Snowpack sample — Snodgrass Mountain, Crested Butte, Colorado (2/4/25, 12:06 PM MST)
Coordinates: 38.923, -106.968
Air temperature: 35 °F
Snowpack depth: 80 cm
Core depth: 60 cm
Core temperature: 32 °F
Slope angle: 14°, slope face: 78°
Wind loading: low
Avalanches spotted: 0
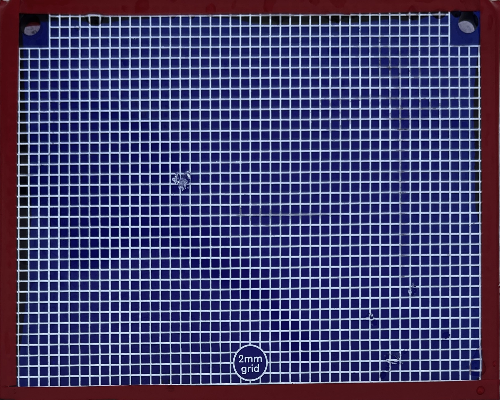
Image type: profile
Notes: No avalanches nearby, unusually warm weather for the last month reported by residents, Collected 25 yards from treeline